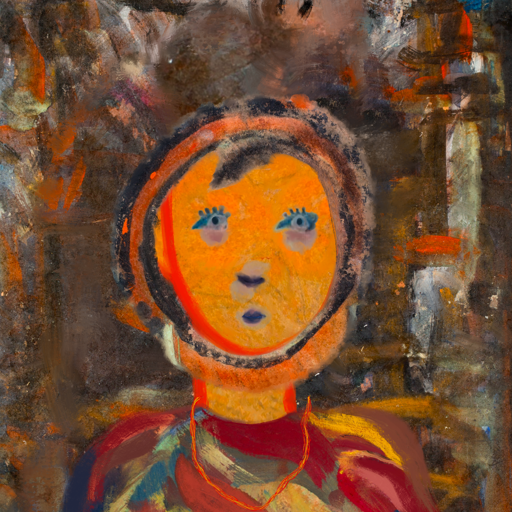
Background: GypsyQueen, Head And Neck Front: Sisters, Face Front: Hill_Girl, Bust: Mother_And_Son_Son, Hair Front: Childish, Head Accessory: Blank, Second Necklace: Gypsy_Mother_2, Necklace: Blank, Baby: Blank